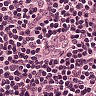
Metastatic tissue present: no